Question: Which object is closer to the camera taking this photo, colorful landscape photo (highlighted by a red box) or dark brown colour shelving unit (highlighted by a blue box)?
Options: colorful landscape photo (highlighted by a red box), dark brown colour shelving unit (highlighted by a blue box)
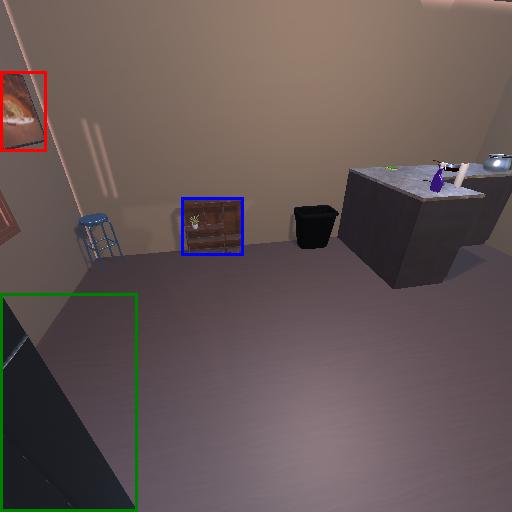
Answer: colorful landscape photo (highlighted by a red box)